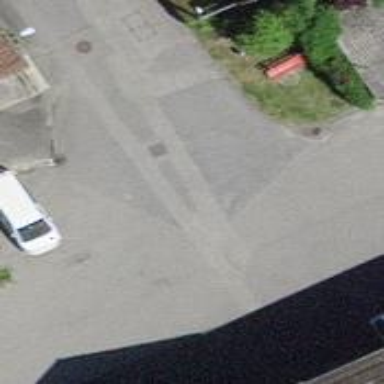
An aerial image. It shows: Public transport stop position.